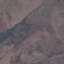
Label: HerbaceousVegetation